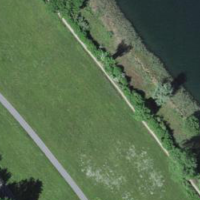
EUNIS habitat code: 24
Species observed at this site:
Prunus spinosa